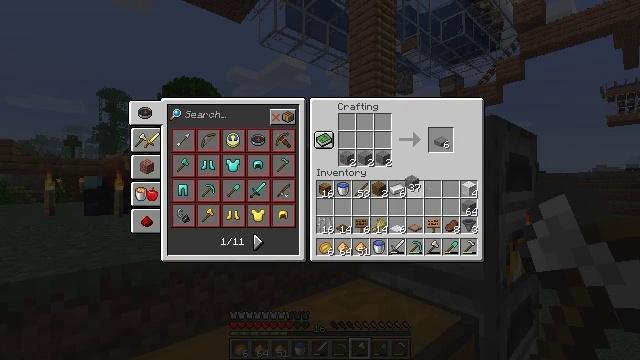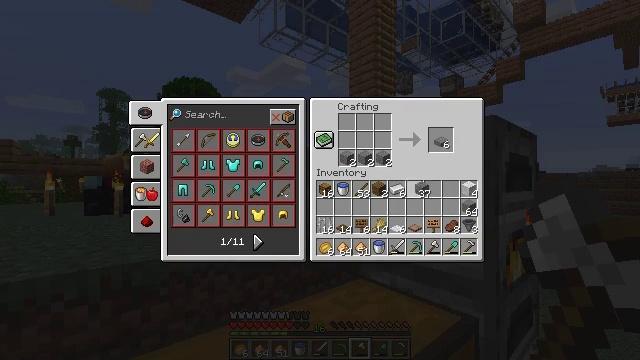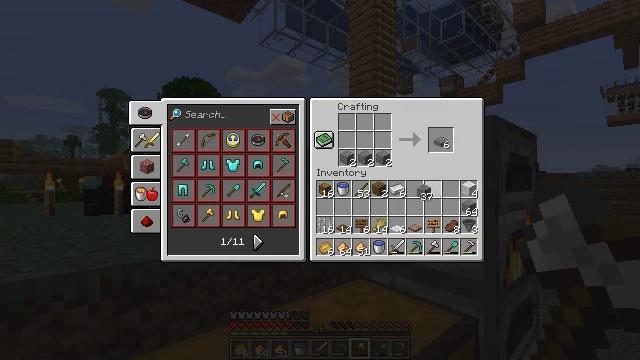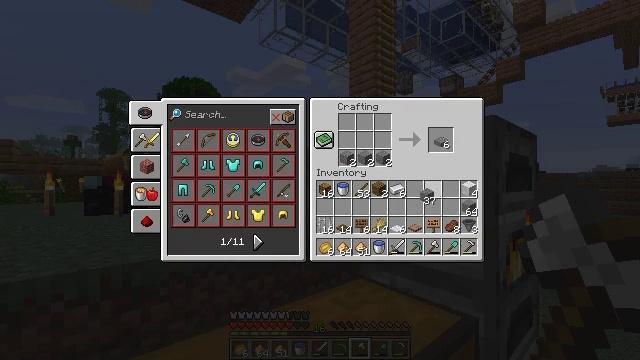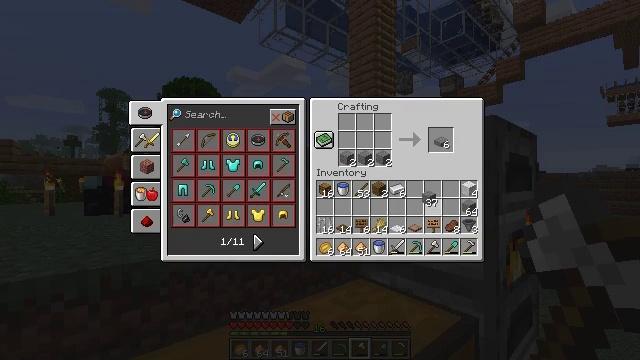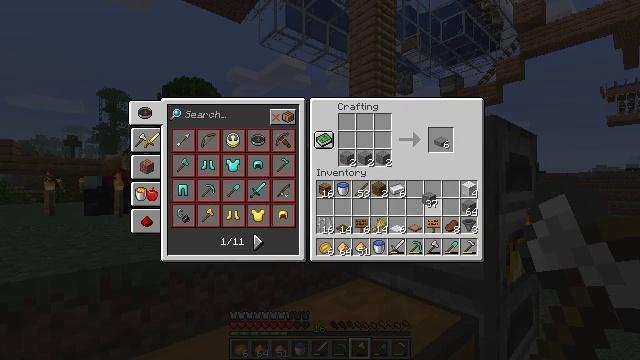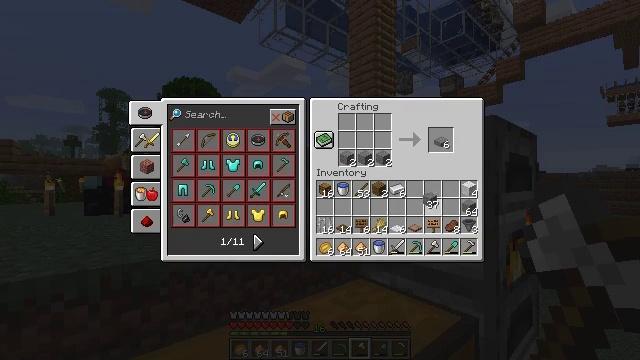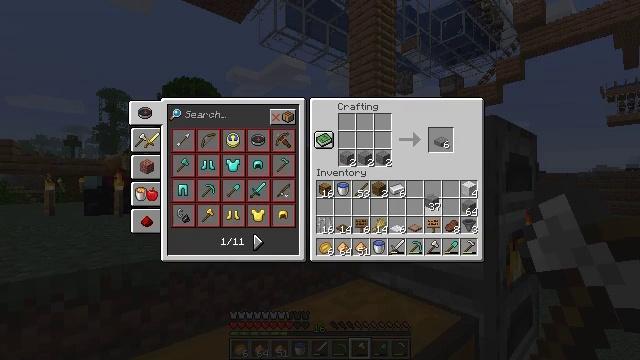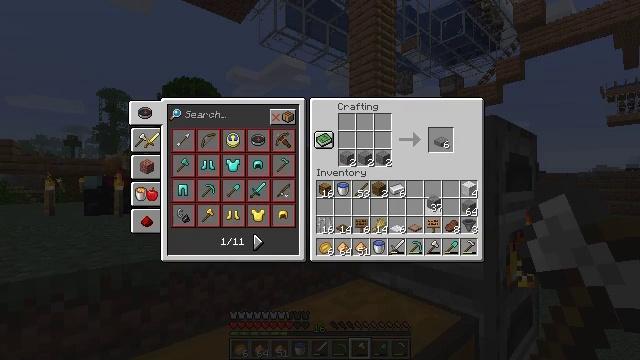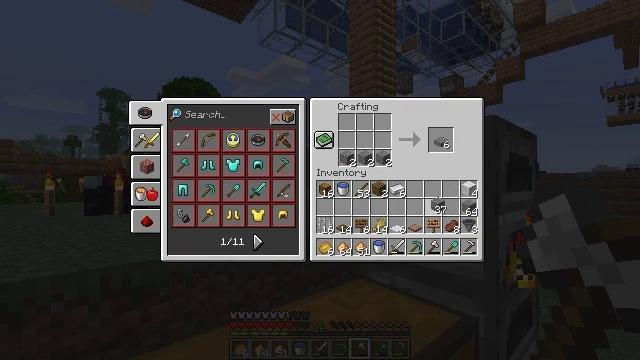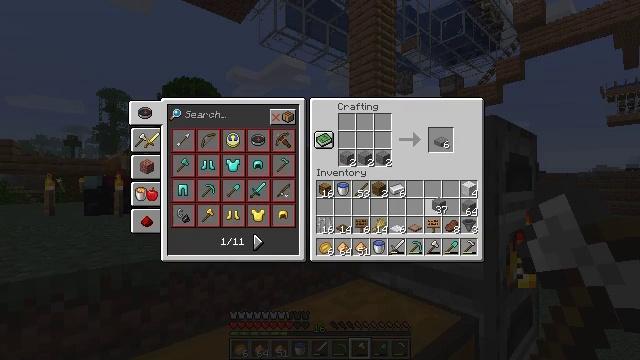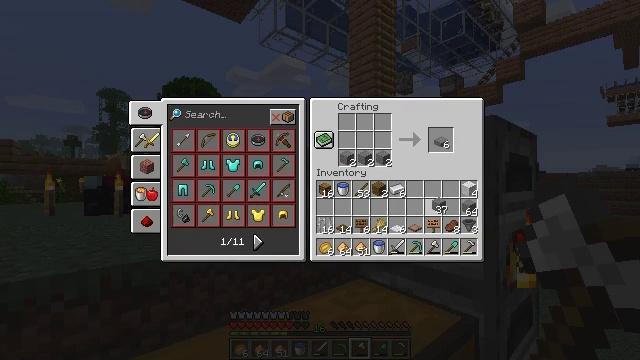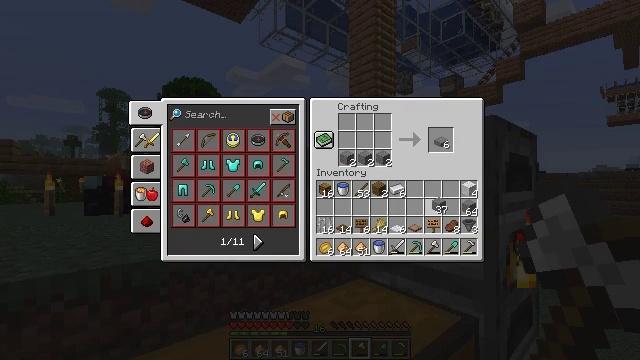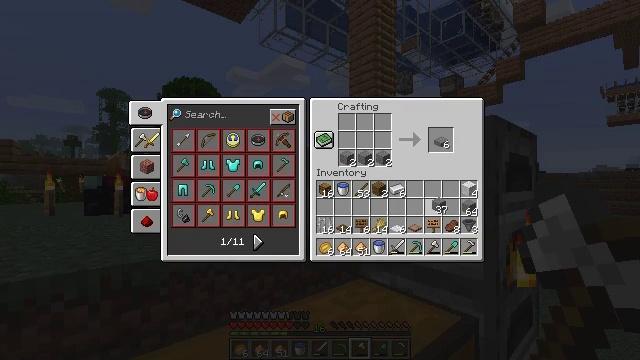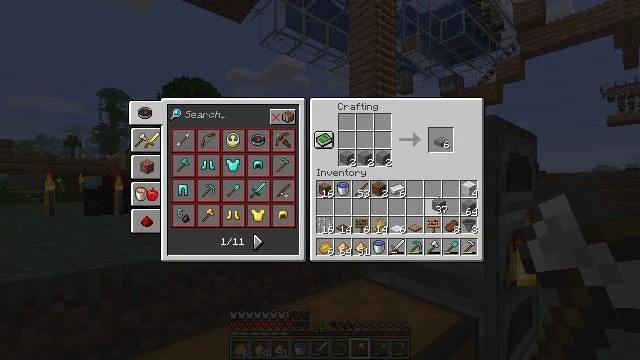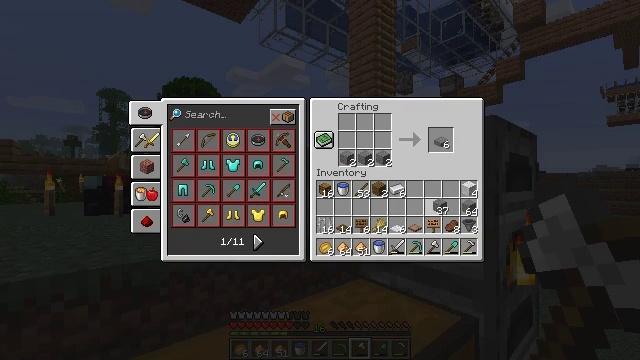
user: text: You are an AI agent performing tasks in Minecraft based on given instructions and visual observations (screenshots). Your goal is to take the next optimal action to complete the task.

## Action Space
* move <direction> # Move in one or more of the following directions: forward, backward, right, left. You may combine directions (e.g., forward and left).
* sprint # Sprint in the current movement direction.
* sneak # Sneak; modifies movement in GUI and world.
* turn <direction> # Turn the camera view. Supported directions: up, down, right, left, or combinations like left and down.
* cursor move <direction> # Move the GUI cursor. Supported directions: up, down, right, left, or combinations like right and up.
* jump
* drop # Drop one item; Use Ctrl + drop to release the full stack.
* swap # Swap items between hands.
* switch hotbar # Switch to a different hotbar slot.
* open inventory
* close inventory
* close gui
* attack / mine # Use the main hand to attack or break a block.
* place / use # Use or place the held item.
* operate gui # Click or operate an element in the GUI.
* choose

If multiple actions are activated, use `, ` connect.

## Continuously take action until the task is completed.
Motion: motion action
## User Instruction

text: Interact with the crafting table to craft a stone slab.
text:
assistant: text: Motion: cursor move right
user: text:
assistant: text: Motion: no_op
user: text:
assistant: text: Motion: no_op
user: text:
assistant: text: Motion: no_op
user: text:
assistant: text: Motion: no_op
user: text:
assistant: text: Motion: no_op
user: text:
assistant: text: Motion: no_op
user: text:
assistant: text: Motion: no_op
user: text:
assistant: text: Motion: no_op
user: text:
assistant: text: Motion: no_op
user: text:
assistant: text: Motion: no_op
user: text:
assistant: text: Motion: no_op
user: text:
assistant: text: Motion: no_op
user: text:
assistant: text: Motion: no_op
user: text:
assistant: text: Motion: no_op
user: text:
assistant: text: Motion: no_op
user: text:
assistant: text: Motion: no_op
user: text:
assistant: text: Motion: operate gui
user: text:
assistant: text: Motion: operate gui
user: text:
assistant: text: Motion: operate gui
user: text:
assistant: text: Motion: operate gui
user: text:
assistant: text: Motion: no_op
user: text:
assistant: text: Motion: no_op
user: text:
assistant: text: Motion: no_op
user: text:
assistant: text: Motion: no_op
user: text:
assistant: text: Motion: no_op
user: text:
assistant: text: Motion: no_op
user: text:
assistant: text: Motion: no_op
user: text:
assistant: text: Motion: no_op
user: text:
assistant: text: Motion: no_op